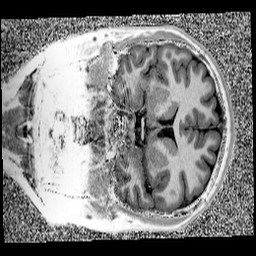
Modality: UNIT1
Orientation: coronal
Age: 13
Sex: female
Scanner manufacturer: siemens
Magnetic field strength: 3 T
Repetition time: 4 s
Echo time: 0.00299 s